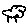
Label: tree